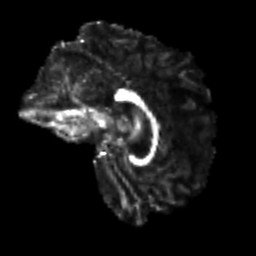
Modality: FA
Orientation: sagittal
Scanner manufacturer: siemens
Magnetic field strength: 3 T
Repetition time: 9.6 s
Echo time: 0.077 s